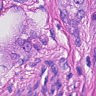
Metastatic tissue present: yes